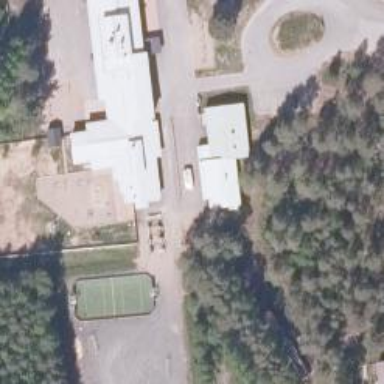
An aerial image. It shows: Kindergarten.